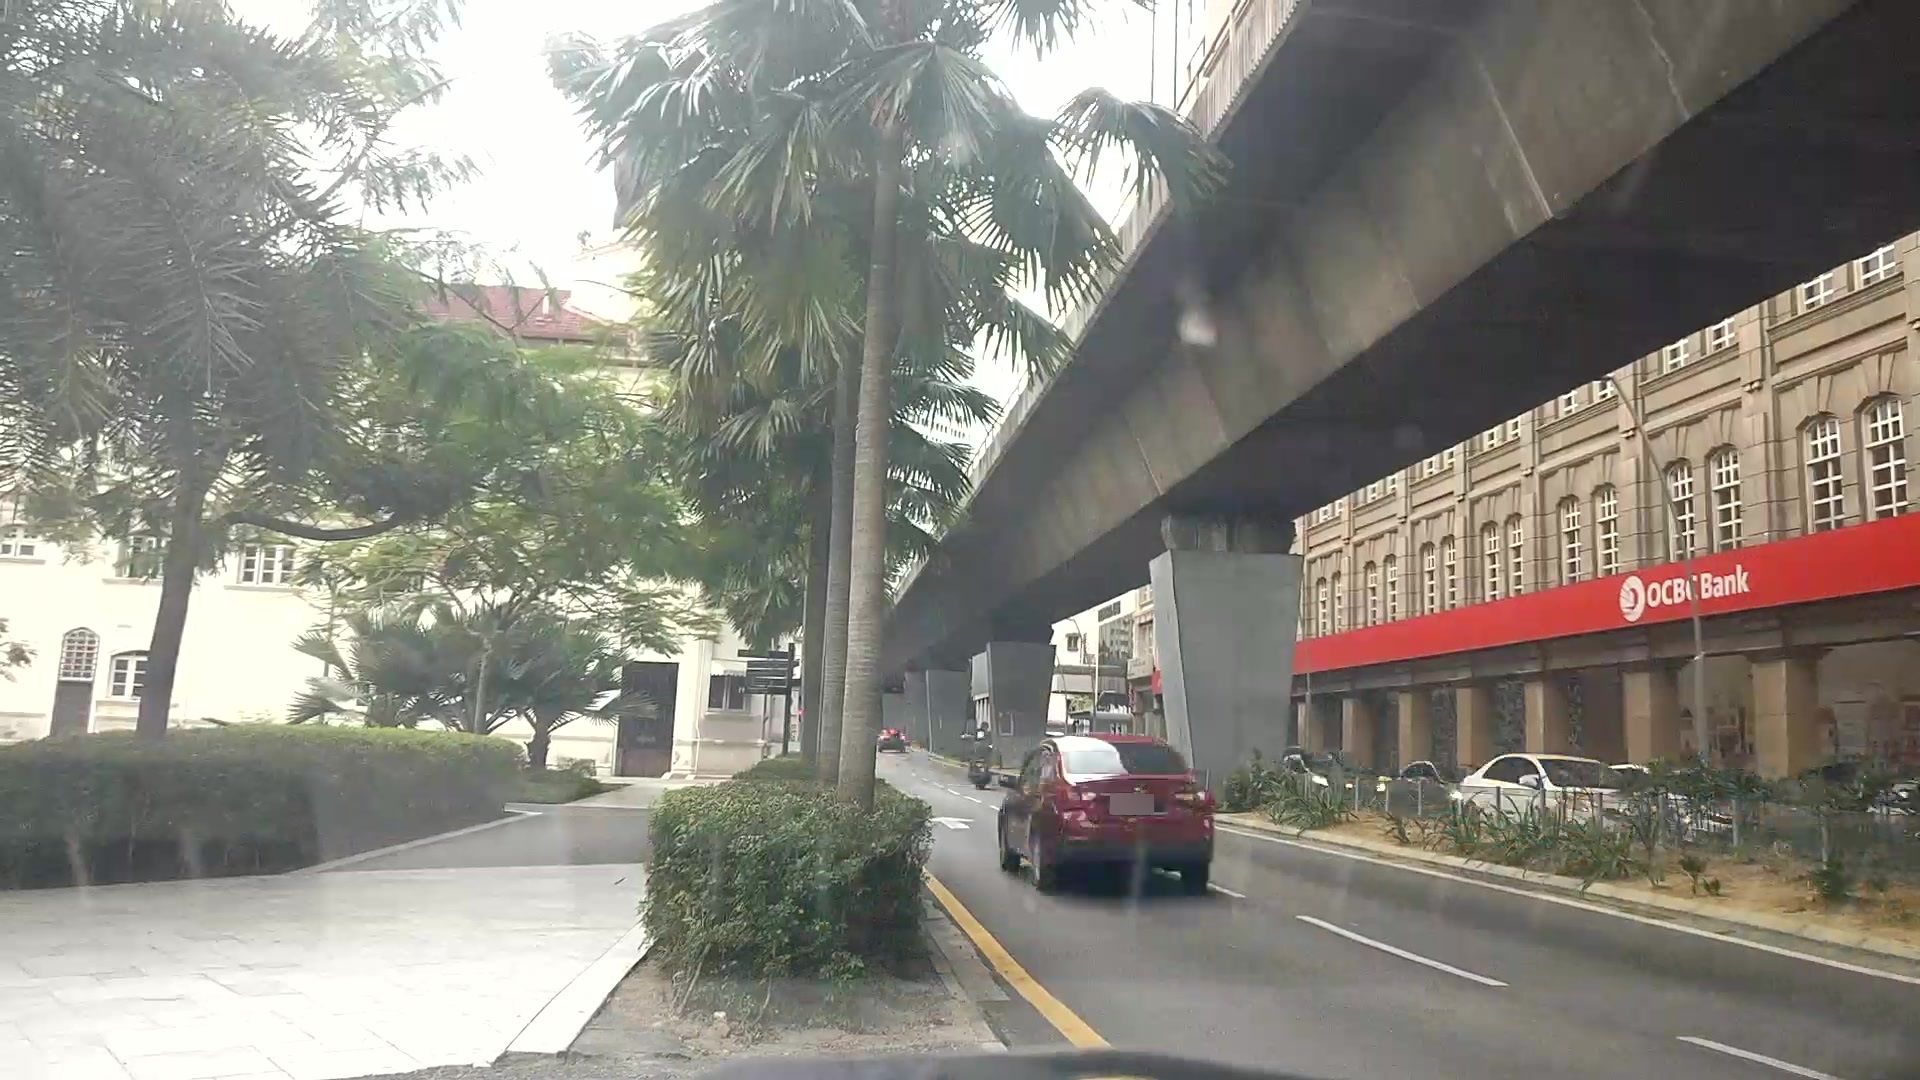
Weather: clear
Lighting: day
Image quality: good
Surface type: driving surface
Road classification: corridor, steps
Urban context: urban centre
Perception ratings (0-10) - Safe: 6.03, Lively: 9.13, Beautiful: 4.01, Boring: 1.29, Depressing: 4.44, Wealthy: 7.73